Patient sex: M
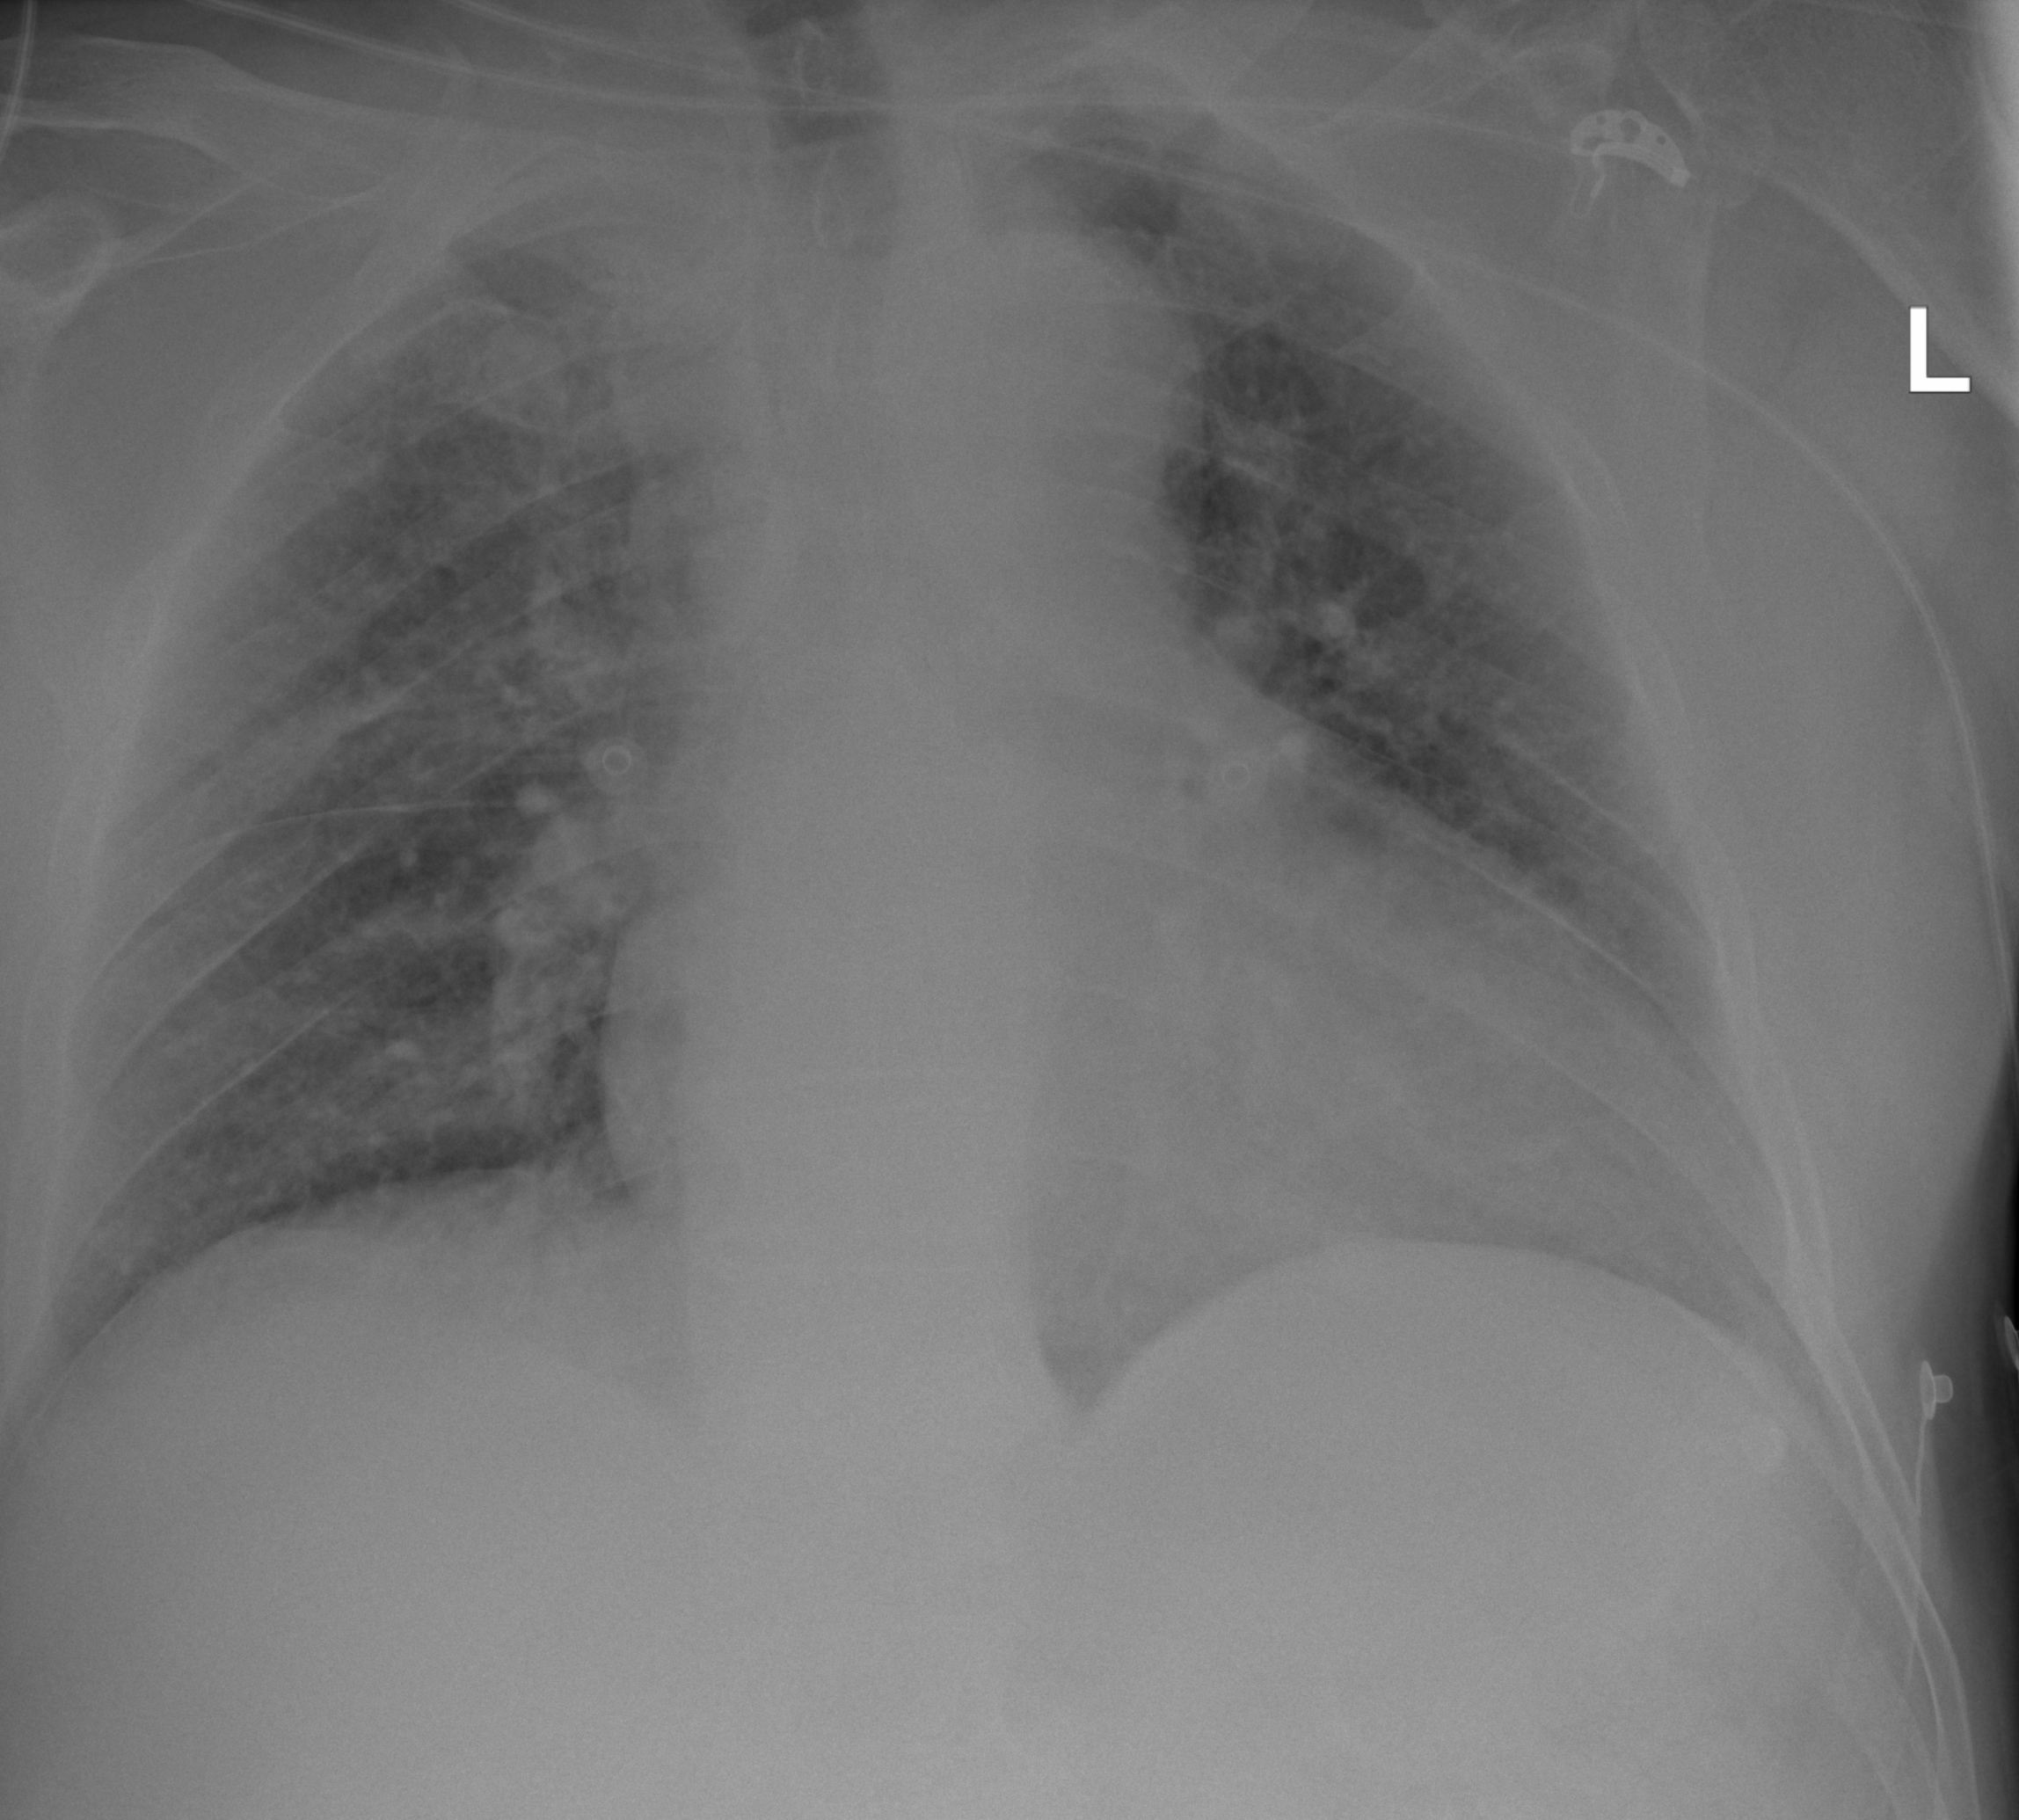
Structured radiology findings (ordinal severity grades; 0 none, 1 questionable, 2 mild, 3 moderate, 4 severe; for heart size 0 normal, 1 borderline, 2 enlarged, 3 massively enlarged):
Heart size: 2
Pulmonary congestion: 2
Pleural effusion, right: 0
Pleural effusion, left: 0
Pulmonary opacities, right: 2
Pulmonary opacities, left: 2
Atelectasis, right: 2
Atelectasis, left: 2